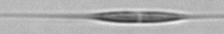
Label: Cylindrotheca